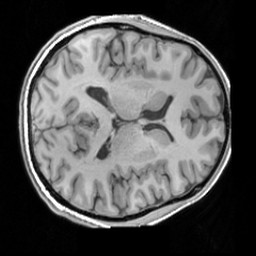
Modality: T1w
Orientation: axial
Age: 22
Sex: male
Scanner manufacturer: siemens
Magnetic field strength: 3 T
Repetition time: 1.63 s
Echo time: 0.00311 s